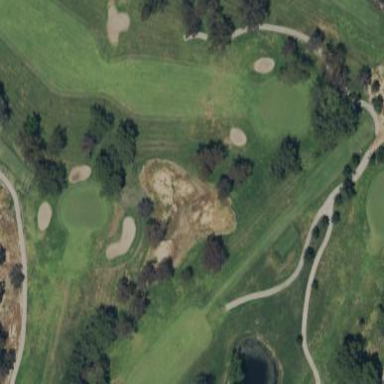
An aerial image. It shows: Sandy area is golf bunker.